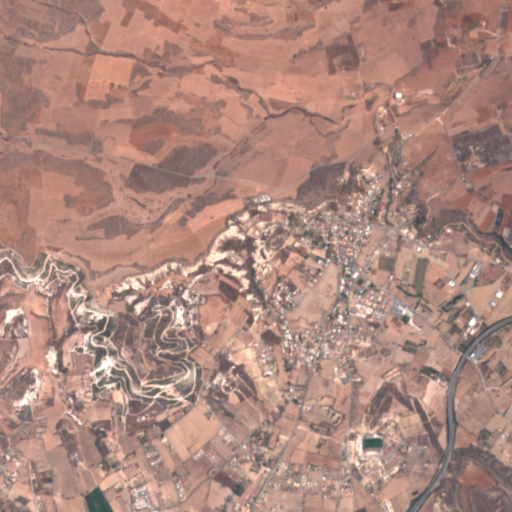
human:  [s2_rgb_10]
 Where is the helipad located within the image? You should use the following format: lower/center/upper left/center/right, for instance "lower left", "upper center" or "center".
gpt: The helipad is located in the center of the image.
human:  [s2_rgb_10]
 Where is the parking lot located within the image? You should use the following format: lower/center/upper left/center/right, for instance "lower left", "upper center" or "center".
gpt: The parking lot is located in the center right of the image.
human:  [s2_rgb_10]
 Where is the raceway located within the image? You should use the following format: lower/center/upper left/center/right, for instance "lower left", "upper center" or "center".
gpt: The raceway is located in the lower left of the image.
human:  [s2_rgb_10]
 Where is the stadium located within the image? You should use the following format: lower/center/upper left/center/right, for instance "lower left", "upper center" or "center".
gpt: The stadium is located in the lower right of the image.
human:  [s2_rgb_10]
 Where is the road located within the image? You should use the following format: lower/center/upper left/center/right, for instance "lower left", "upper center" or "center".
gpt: There is no road in the image.